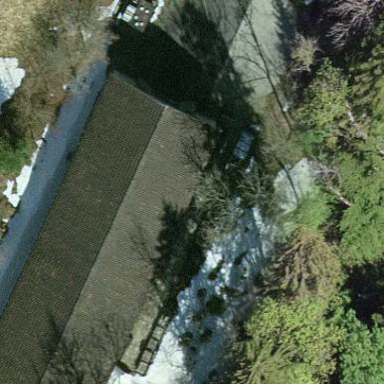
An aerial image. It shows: Group of garages.